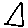
Label: triangle